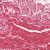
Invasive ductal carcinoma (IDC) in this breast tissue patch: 0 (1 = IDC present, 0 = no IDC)